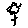
Label: flower